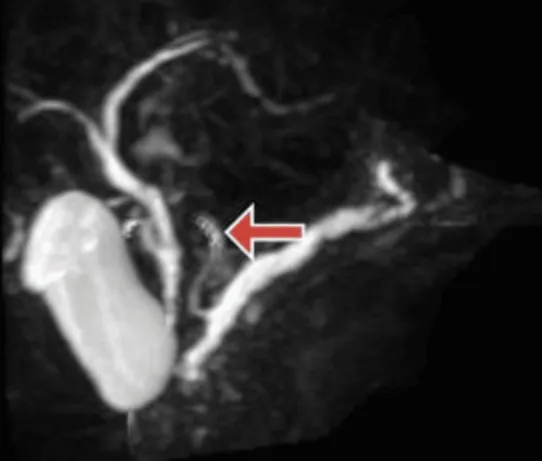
Magnetic resonance cholangiopancreatography (MRCP) 3D reconstruction image showing pancreatic divisum with a stent placed in a minor papilla (red arrow).
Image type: radiology (mri)